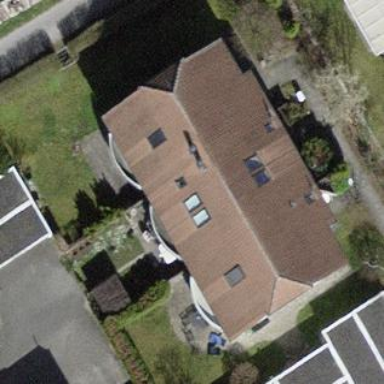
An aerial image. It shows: Building with tile roof.